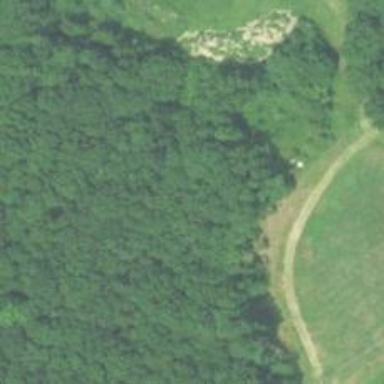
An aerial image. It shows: Mixed leaf woodland.